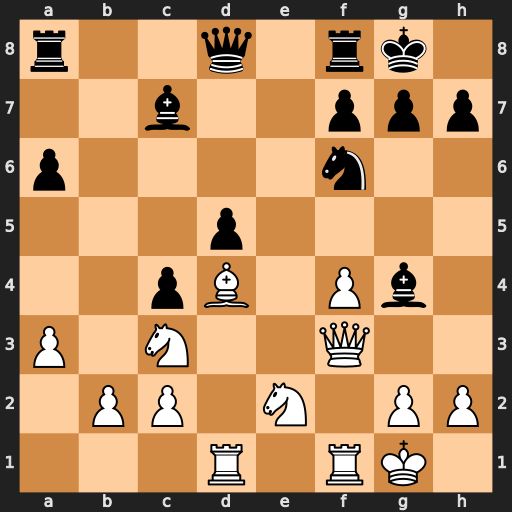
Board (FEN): r2q1rk1/2b2ppp/p4n2/3p4/2pB1Pb1/P1N2Q2/1PP1N1PP/3R1RK1
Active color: w
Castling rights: -
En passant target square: -
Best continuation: Bxf6 Bb6+ Kh1 Bxf3 Bxd8